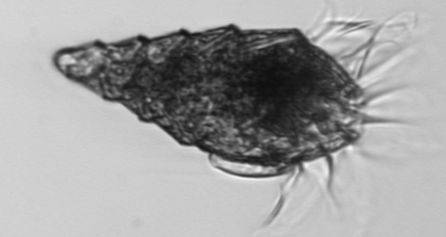
Label: Laboea_strobila